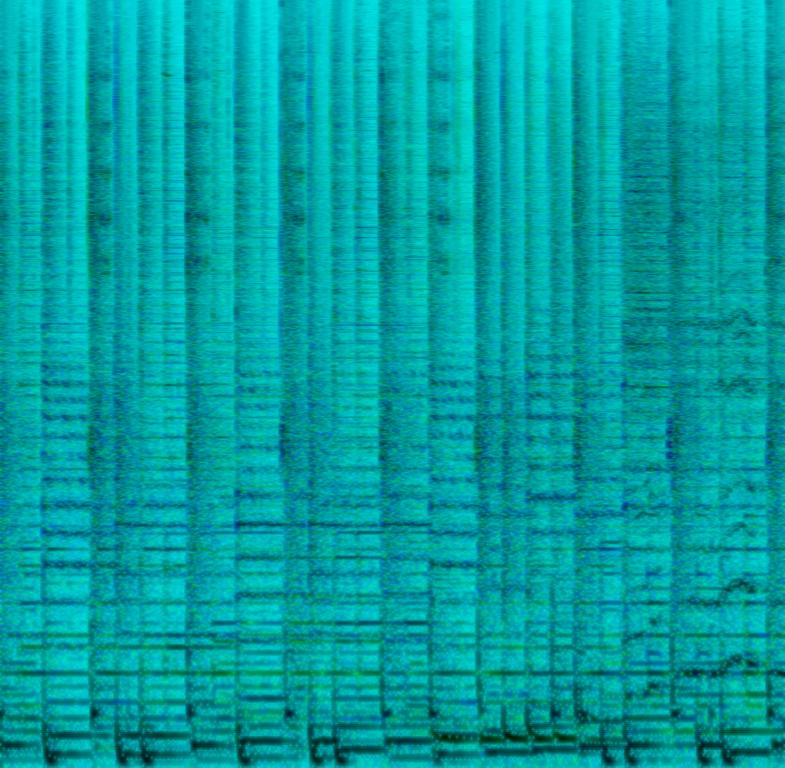
This is a pop rock music piece. There is a female vocalist singing melodically in the lead. The acoustic guitar and the electric guitar are playing a chill melody while the bass guitar is playing a simple bass line. The acoustic drums are playing in the rhythmic background. The atmosphere is easygoing and generic. This piece could be used as an advertisement jingle.